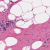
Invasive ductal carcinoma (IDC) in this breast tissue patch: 0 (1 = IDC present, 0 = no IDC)